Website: home-depot
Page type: receipt
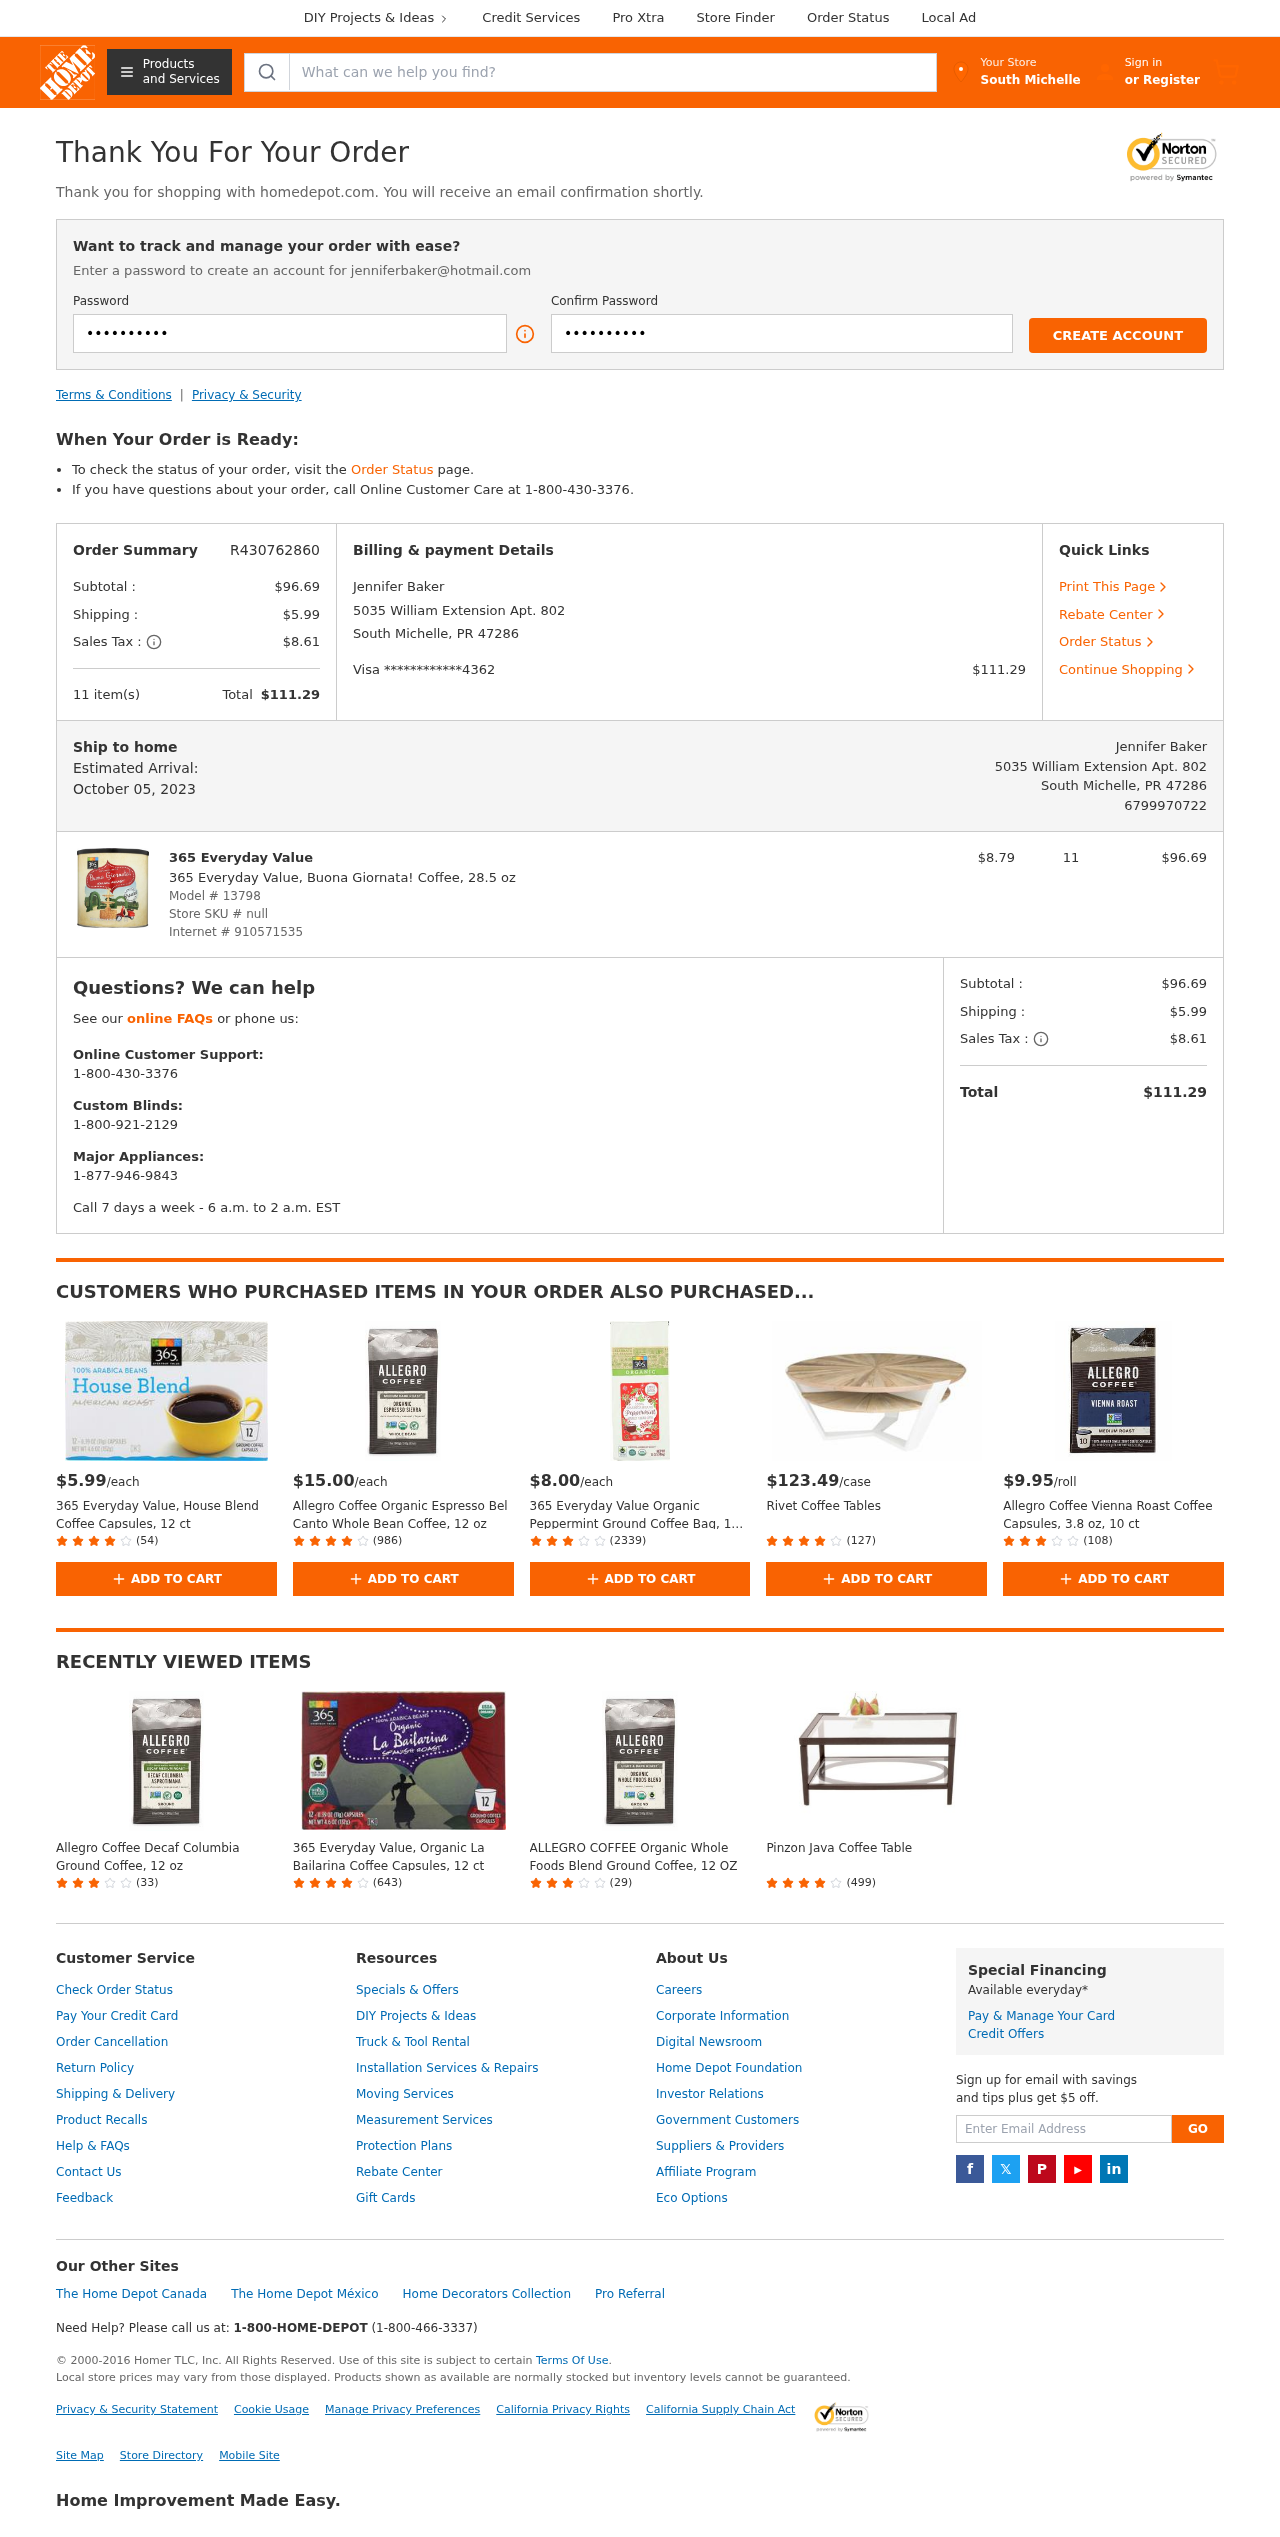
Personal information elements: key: PII_CARD_LAST4
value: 4362
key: PII_CARD_TYPE
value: Visa
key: PII_CITY
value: South Michelle
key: PII_EMAIL
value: jenniferbaker@hotmail.com
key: PII_FULLNAME
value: Jennifer Baker
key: PII_PHONE
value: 6799970722
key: PII_STREET
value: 5035 William Extension Apt. 802
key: PII_CITY_STATE_ZIP
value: South Michelle, PR 47286
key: PII_FULLNAME2
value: Jennifer Baker
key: PII_POSTCODE
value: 47286
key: PII_STATE_ABBR
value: PR
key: PII_STATE
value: PR
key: PII_POSTCODE_FULL
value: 47286
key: PII_CITY_STATE
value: South Michelle, PR
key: PII_POSTCODE_NUMERIC
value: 47286
Product elements: key: PRODUCT1_BRAND
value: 365 Everyday Value
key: PRODUCT1_NAME
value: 365 Everyday Value, Buona Giornata! Coffee, 28.5 oz
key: PRODUCT1_PRICE
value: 8.79
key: PRODUCT1_QUANTITY
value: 11
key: PRODUCT2_PRICE
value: $5.99
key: PRODUCT2_NAME
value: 365 Everyday Value, House Blend Coffee Capsules, 12 ct
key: PRODUCT2_NUM_RATINGS
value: (54)
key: PRODUCT3_PRICE
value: $15.00
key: PRODUCT3_NAME
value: Allegro Coffee Organic Espresso Bel Canto Whole Bean Coffee, 12 oz
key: PRODUCT3_NUM_RATINGS
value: (986)
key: PRODUCT4_PRICE
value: $8.00
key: PRODUCT4_NAME
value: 365 Everyday Value Organic Peppermint Ground Coffee Bag, 12 oz
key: PRODUCT4_NUM_RATINGS
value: (2339)
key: PRODUCT5_PRICE
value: $123.49
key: PRODUCT5_NAME
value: Rivet Coffee Tables
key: PRODUCT5_NUM_RATINGS
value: (127)
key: PRODUCT6_PRICE
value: $9.95
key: PRODUCT6_NAME
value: Allegro Coffee Vienna Roast Coffee Capsules, 3.8 oz, 10 ct
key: PRODUCT6_NUM_RATINGS
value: (108)
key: PRODUCT7_NAME
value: Allegro Coffee Decaf Columbia Ground Coffee, 12 oz
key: PRODUCT7_NUM_RATINGS
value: (33)
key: PRODUCT8_NAME
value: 365 Everyday Value, Organic La Bailarina Coffee Capsules, 12 ct
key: PRODUCT8_NUM_RATINGS
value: (643)
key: PRODUCT9_NAME
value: ALLEGRO COFFEE Organic Whole Foods Blend Ground Coffee, 12 OZ
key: PRODUCT9_NUM_RATINGS
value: (29)
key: PRODUCT10_NAME
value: Pinzon Java Coffee Table
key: PRODUCT10_NUM_RATINGS
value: (499)
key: PRODUCT_MODEL_NUMBER
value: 13798
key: PRODUCT_INTERNET_NUMBER
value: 910571535
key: PRODUCT1_LINE_TOTAL
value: $96.69
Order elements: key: ORDER_ID
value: R430762860
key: ORDER_SUBTOTAL
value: $96.69
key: ORDER_SHIPPING_COST
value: $5.99
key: ORDER_TAX
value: $8.61
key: ORDER_NUM_ITEMS
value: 11 item(s)
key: ORDER_TOTAL
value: $111.29
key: ORDER_DELIVERY_DATE
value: October 05, 2023
Search elements: key: HEADER_SEARCH
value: What can we help you find?
Other elements: key: STORE_SKU
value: null